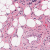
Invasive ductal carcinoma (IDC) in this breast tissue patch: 1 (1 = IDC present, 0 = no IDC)